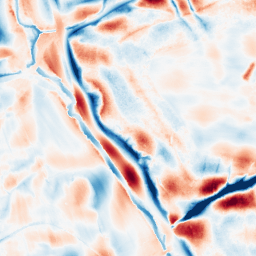
Category: wavelet
Decomposition family: wavelet_biorthogonal
Decomposition parameters: wavelet: bior3.5
level: 5
Upsampling method: bspline
Upsampling parameters: scale: 8
Upsampling scale: 8